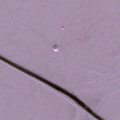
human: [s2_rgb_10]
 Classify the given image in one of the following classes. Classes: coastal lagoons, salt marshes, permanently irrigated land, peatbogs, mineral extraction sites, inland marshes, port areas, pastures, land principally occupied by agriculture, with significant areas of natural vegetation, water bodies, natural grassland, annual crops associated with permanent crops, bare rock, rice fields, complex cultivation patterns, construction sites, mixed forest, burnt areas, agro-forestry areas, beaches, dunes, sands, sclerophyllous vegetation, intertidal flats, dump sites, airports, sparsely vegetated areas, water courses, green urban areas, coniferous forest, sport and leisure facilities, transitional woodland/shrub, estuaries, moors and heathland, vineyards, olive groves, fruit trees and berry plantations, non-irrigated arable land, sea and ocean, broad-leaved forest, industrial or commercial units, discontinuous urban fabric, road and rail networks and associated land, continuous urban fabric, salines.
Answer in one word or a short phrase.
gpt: sea and ocean